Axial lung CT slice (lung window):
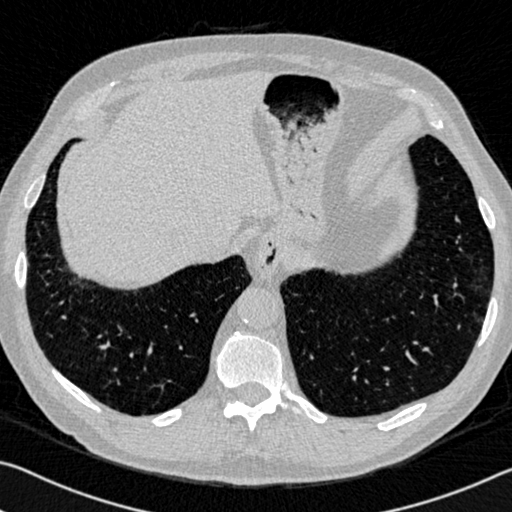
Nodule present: no